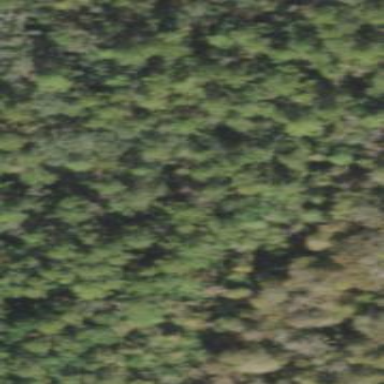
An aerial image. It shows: Mixed woodland area with various types of leaves.